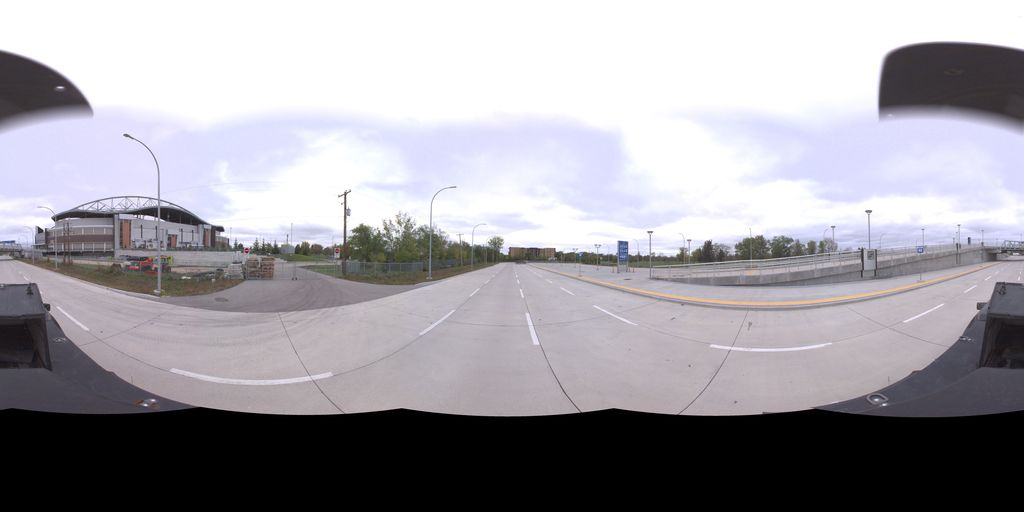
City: winnipeg